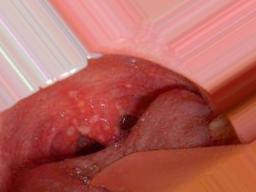
Condition: Mouth Ulcer